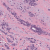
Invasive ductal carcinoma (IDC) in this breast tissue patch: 1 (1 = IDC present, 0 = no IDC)